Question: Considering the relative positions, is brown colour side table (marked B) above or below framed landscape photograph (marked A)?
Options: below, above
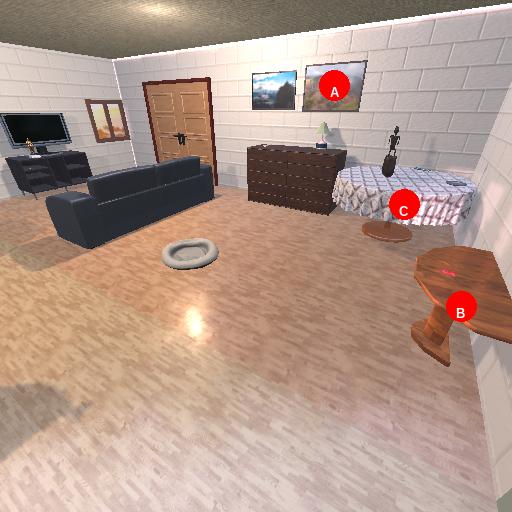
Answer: below